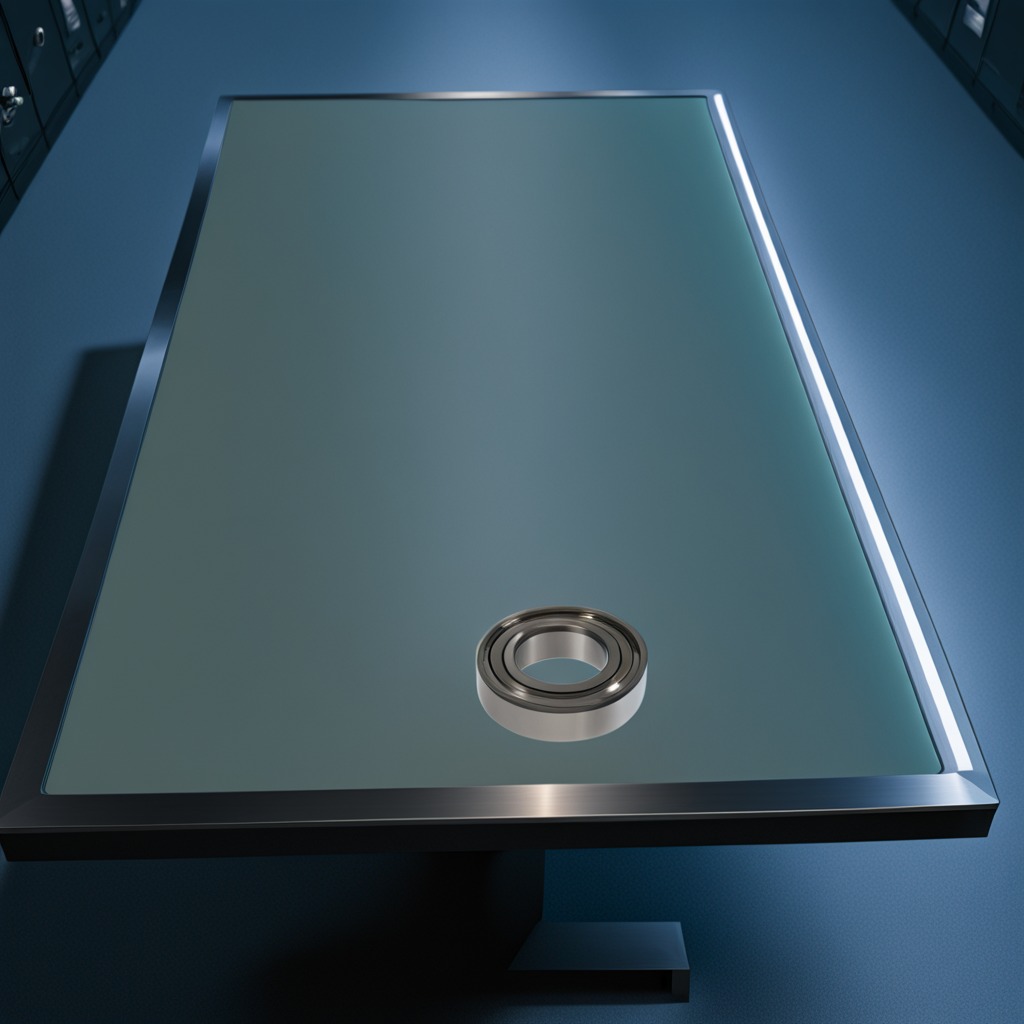
A metal ball bearing is lying on the table.